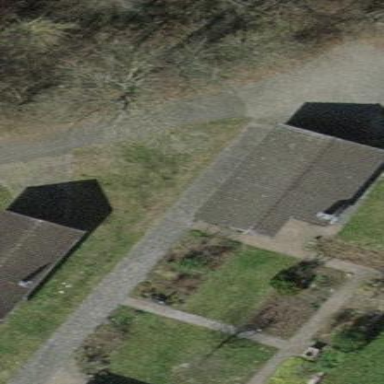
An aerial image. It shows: Detached building.